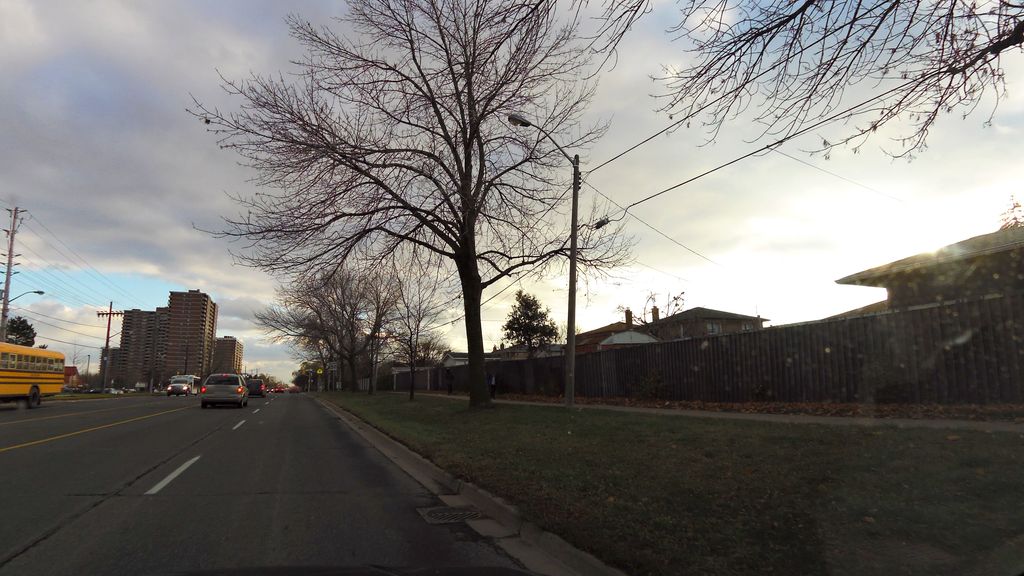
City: toronto